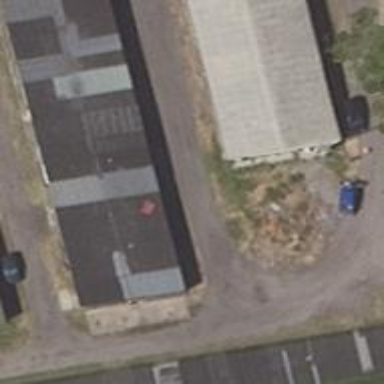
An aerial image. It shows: Group of garages.